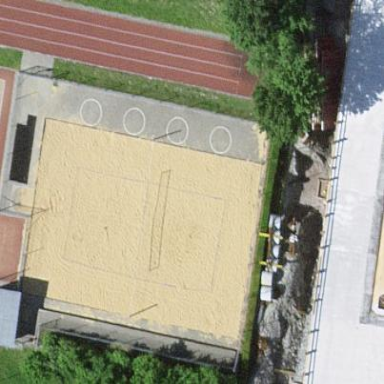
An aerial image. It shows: Sandy pitch for beach volleyball.